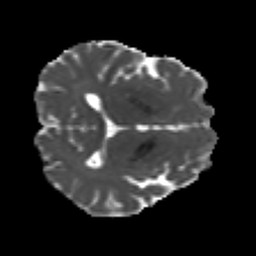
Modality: MD
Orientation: axial
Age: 29
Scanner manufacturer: siemens
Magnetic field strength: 3 T
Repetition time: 4.52 s
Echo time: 0.084 s